Fundus camera: canon
Shooting center: fovea
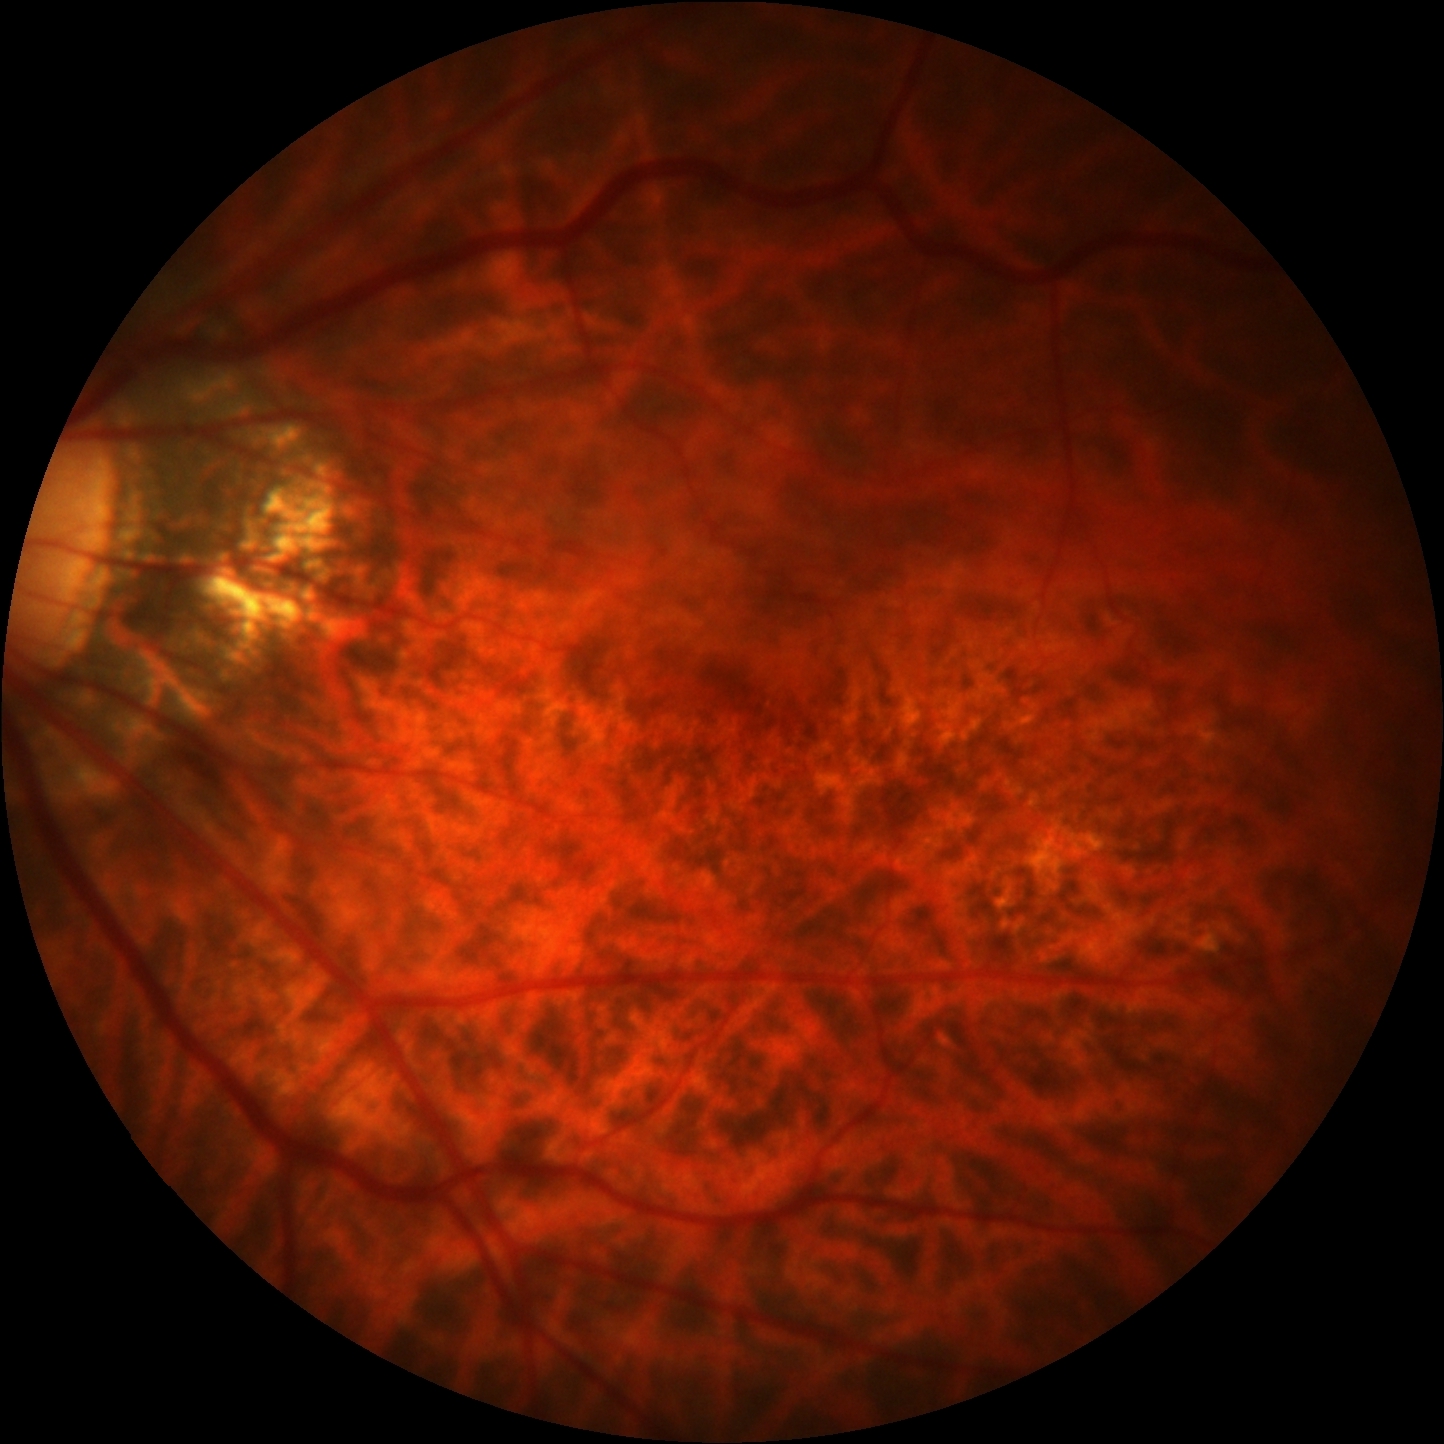
Pathologic myopia: yes
Patchy retinal atrophy: present
Retinal detachment: absent